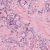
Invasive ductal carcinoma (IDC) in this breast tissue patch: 1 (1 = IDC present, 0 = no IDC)